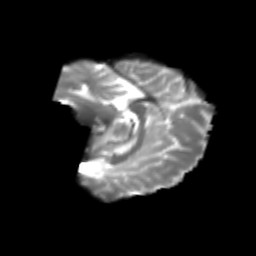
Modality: T2w
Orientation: sagittal
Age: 21
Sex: female
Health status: healthy